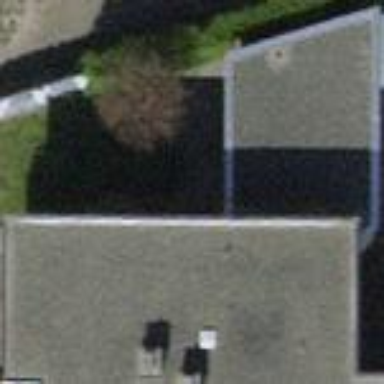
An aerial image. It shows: Terrace building.